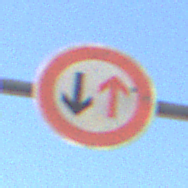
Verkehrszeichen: VorrangDesGegenverkehrs
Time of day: MorningAfternoon
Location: Outdoor (Urban)
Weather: Clear
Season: NotSpecified
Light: Natural